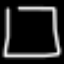
Label: square